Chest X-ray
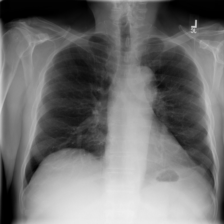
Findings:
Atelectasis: negative
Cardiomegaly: negative
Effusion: negative
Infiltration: negative
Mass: negative
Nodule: negative
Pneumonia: negative
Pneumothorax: negative
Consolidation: negative
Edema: negative
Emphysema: negative
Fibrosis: negative
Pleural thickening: negative
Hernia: negative